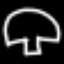
Label: mushroom